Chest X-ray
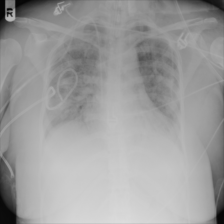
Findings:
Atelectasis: negative
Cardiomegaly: negative
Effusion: negative
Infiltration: positive
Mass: negative
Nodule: negative
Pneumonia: negative
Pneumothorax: negative
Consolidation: negative
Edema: negative
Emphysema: negative
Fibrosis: negative
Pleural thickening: negative
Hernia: negative